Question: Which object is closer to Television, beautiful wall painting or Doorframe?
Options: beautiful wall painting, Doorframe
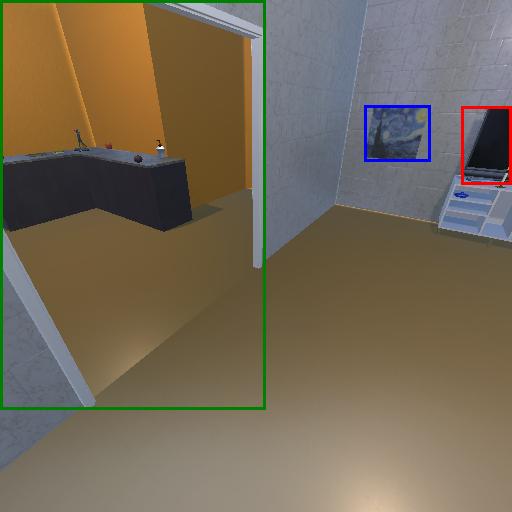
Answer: beautiful wall painting